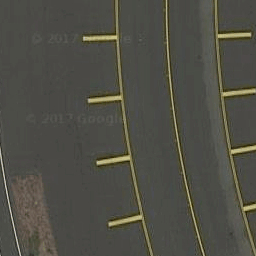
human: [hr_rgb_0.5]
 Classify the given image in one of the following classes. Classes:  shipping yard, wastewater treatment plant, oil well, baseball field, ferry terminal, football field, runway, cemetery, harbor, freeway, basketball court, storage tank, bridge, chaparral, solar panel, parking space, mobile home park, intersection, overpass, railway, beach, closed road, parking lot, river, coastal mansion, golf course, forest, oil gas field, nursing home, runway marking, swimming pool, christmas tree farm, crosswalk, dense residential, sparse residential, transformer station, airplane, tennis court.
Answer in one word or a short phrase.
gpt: runway marking